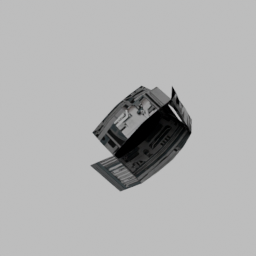
Label: tools